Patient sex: M
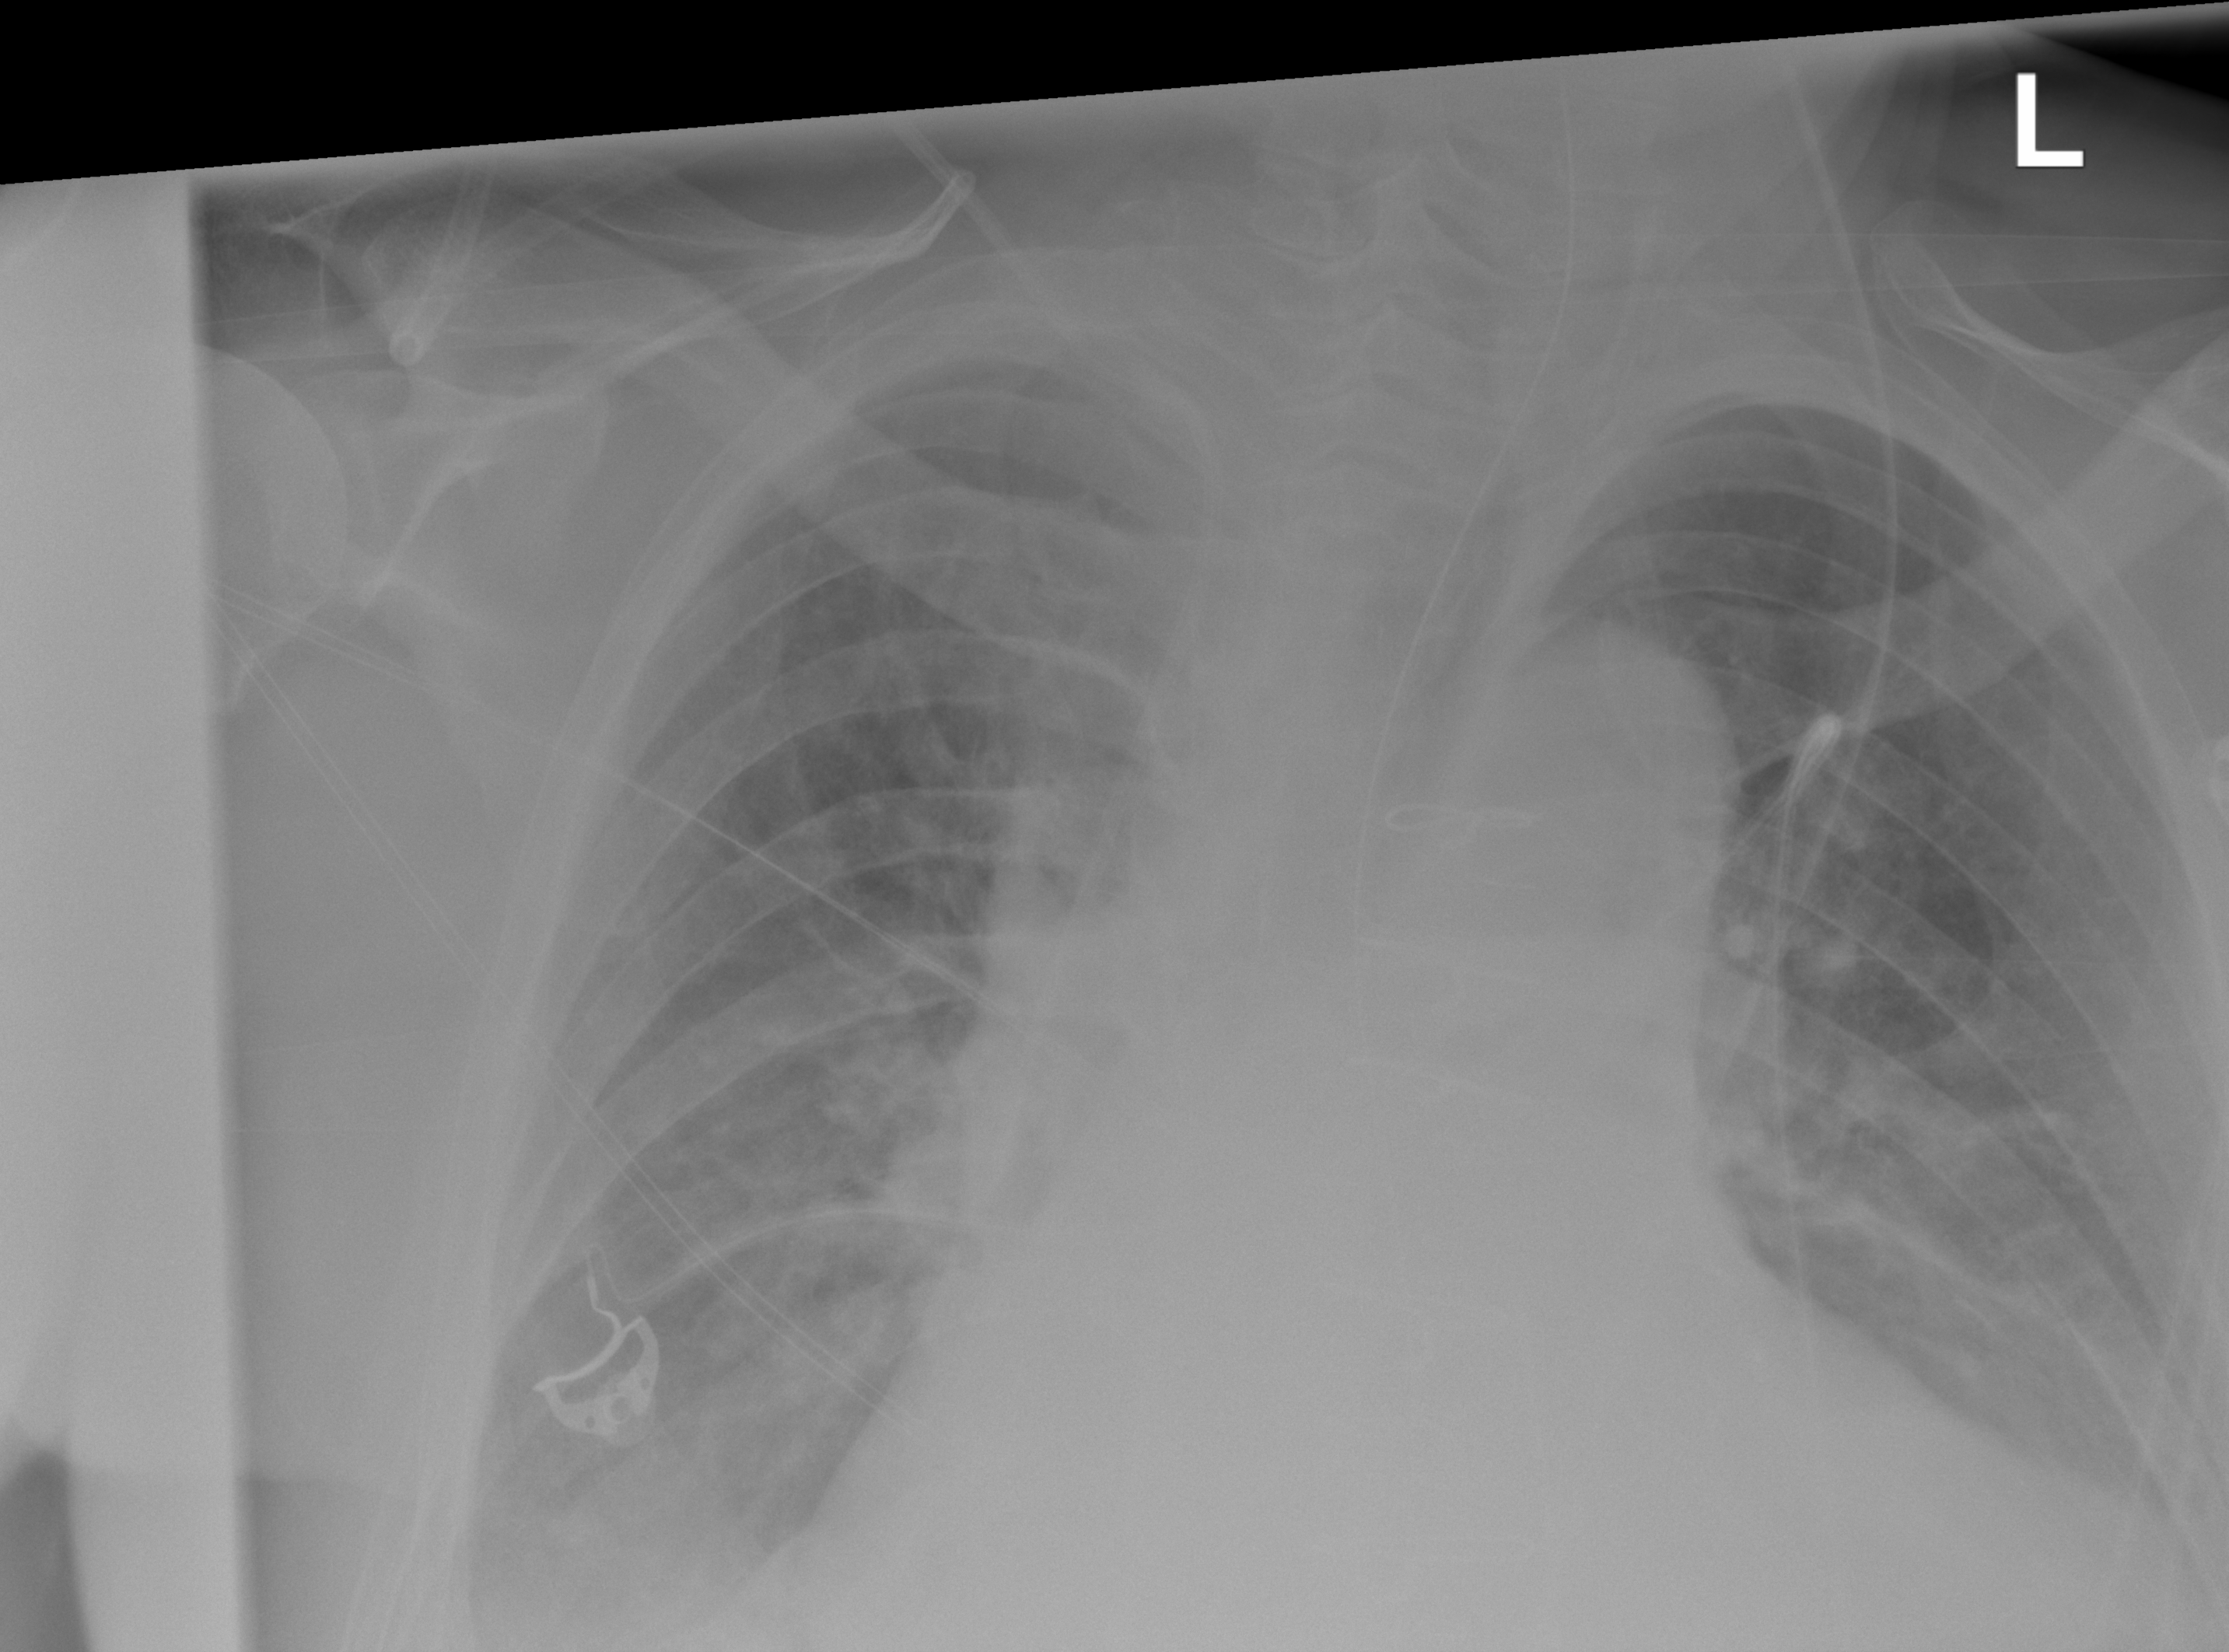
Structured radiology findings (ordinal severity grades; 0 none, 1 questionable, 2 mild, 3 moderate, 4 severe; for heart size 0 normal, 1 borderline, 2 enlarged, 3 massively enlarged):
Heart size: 2
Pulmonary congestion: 0
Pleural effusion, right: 2
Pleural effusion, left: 2
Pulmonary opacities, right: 0
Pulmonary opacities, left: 0
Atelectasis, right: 0
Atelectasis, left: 0